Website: ulta-beauty
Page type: payment
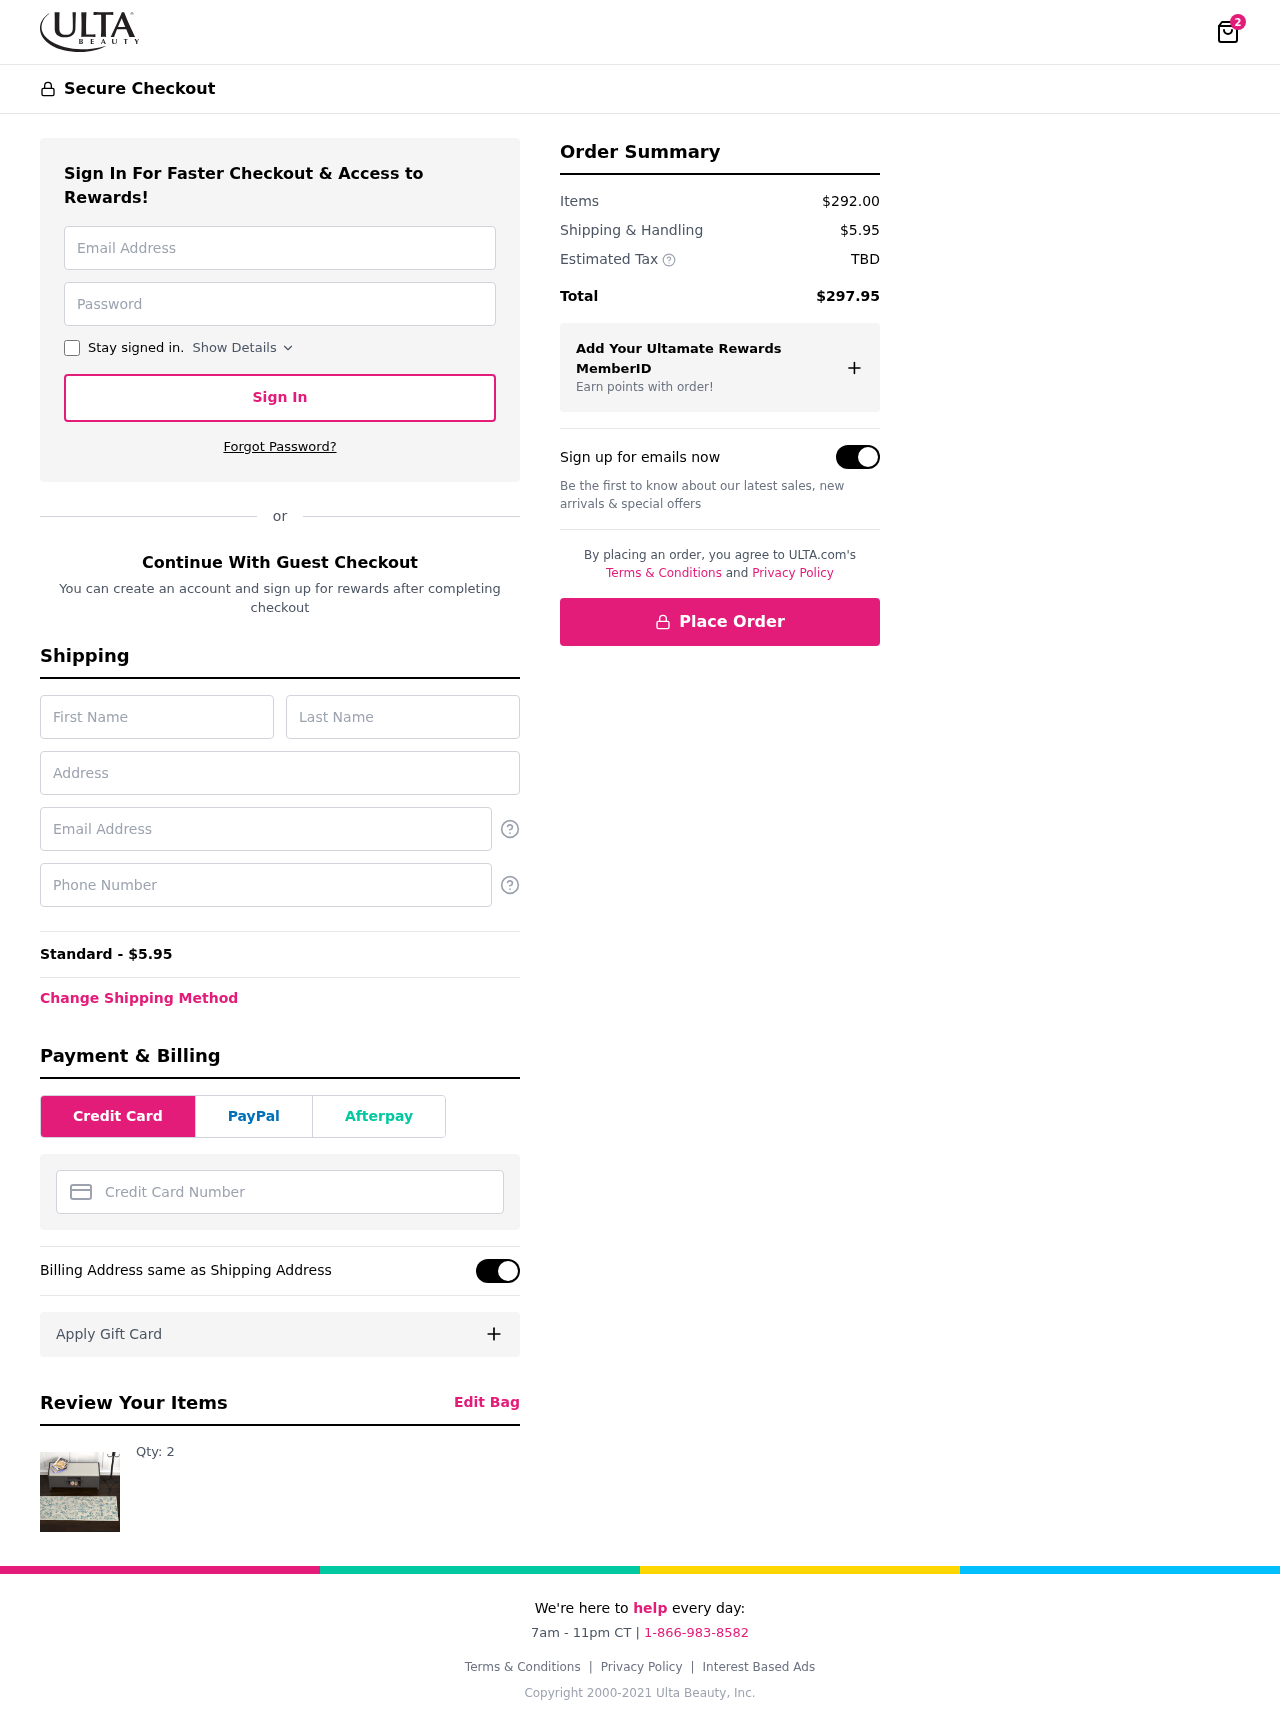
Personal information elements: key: PII_CARD_NUMBER
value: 3788 2967 8200 995
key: PII_EMAIL
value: laurenjones@hotmail.com
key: PII_FIRSTNAME
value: Lauren
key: PII_LASTNAME
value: Jones
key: PII_PHONE
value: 2667953190
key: PII_STREET
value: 26761 Brandy Keys
Product elements: key: PRODUCT1_QUANTITY
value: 2
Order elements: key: ORDER_NUM_ITEMS
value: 2
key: ORDER_SHIPPING_COST
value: $5.95
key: ORDER_SHIPPING_COST
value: Standard - $5.95
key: ORDER_SUBTOTAL
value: $292.00
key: ORDER_TAX
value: TBD
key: ORDER_TOTAL
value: $297.95